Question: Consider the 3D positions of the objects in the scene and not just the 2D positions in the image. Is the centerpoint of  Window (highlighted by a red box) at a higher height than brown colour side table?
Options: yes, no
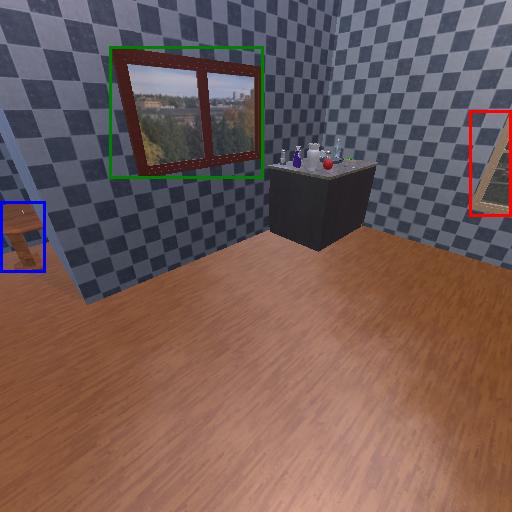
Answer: yes